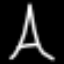
Label: The Eiffel Tower